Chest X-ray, AP view. Patient: 27 years old, sex F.
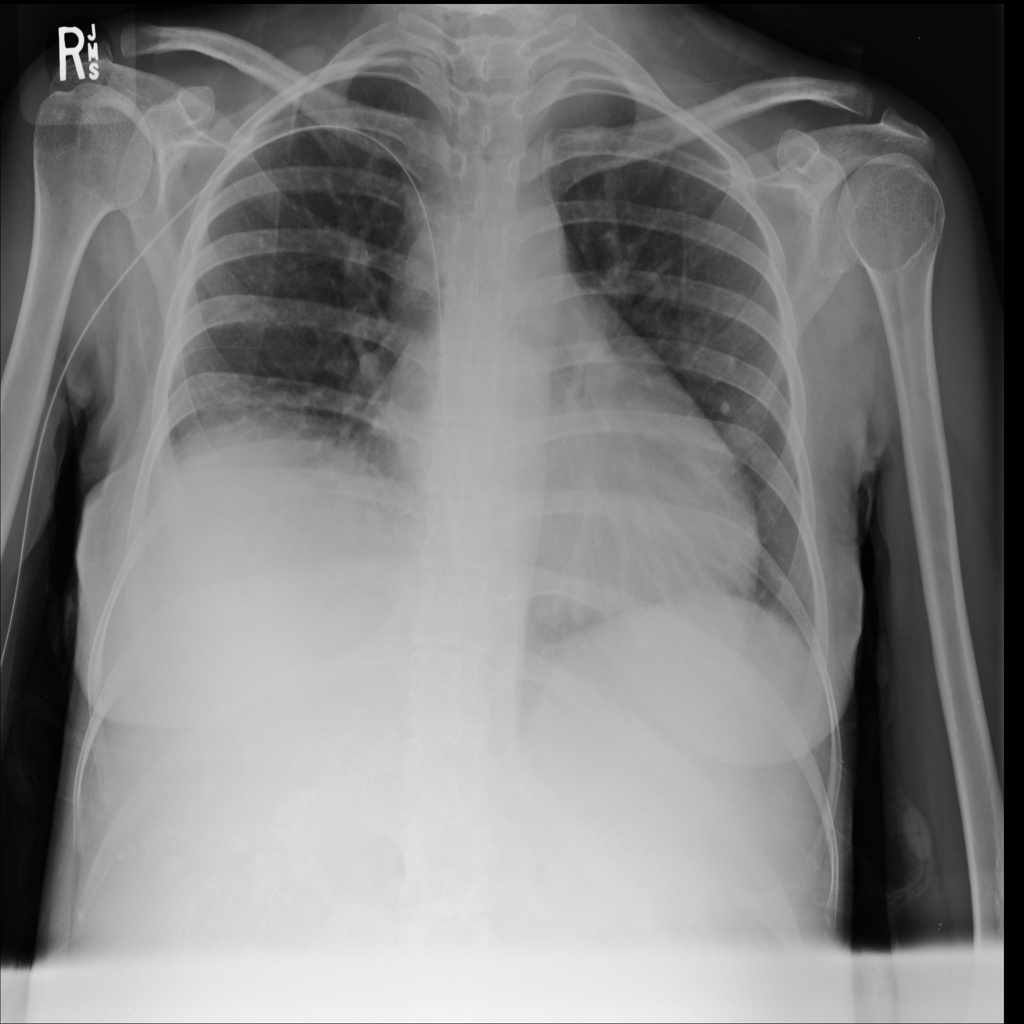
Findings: No Finding